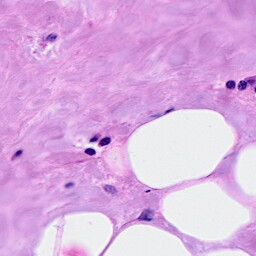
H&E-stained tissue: Breast